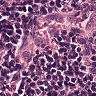
Metastatic tissue present: no